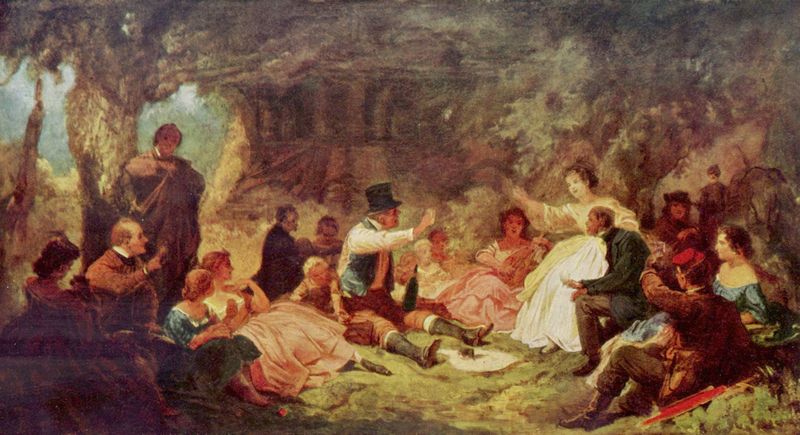
Titel: Das Picknick
Künstler: Carl Spitzweg
Standort: München
Institution: Neue Pinakothek
Schlagwörter: baum, blau, gemälde, gruppe, himmel, mann, schatten, weiß, bäume, frauen, grün, impressionismus, landschaft, menschen, mädchen, ocker, sitzen, braun, bunt, damen, frankreich, frau, geste, glas, grau, hell, hintergrund, hut, hüte, kleid, kleider, licht, männer, reden, renoir, schwarz, szene, türkis, gebäude, gras, haus, park, rot, schirm, tuch, wiese, beige, fest, gesellschaft, gespräch, malerei, rock, versammlung, zylinder, feiern, flasche, gelage, gläser, hemd, trinken, architektur, arme, falten, rembrandt, stehen, bild, natur, stamm, busch, büsche, rauch, sonne, boden, gewand, haare, mantel, redner, sitzend, stoff, adel, familie, kind, personen, gesang, gitarre, instrumente, musik, sängerin, höhle, rosa, wald, kinder, garten, deutschland, kopfbedeckung, füße, liegen, ruhen, genrebild, unterhaltung, röcke, rede, creme, nebel, ausflug, picknick, rast, amerika, platz, französisch, querformat, essen, wein, karten, freizeit, vergnügen, glatze, lciht, schattens, weste, grass, impression, waldrand, lachen, carl spitzweg, spitzweg, außen, ruine, lichtung, auguste, soldat, mäntel, bürgertum, bier, stiefel, heiter, treffen, beutel, allegorie, sonntag, brautpaar, verschwommen, singen, sänger, student, leder, rinde, grotte, frei, diskussion, hochzeit, tempel, laute, mandoline, mittelpunkt, arkadien, lyra, im freien, zuprosten, gruß, rasten, zusammentreffen, neugierig, ländliche idylle, fröhlichkeit, winken, paare, zauberer, zentriert, erzählung, zusammensein, toast, geselligkeit, freunde, lauschen, prost, stizen, prosten, nordalpin, hauptfiguren, burschenschaft, tost, prosit, saäulen, statisten, flas, fröhliche gesellschaft, sammlung schäfer, schweinfurt, sitzen frau, trinkspruch, tämme, weißes kleind, zuhären, 19. jahrhundert, l, 1900, maerika, fraauen, unklare, mgruppe